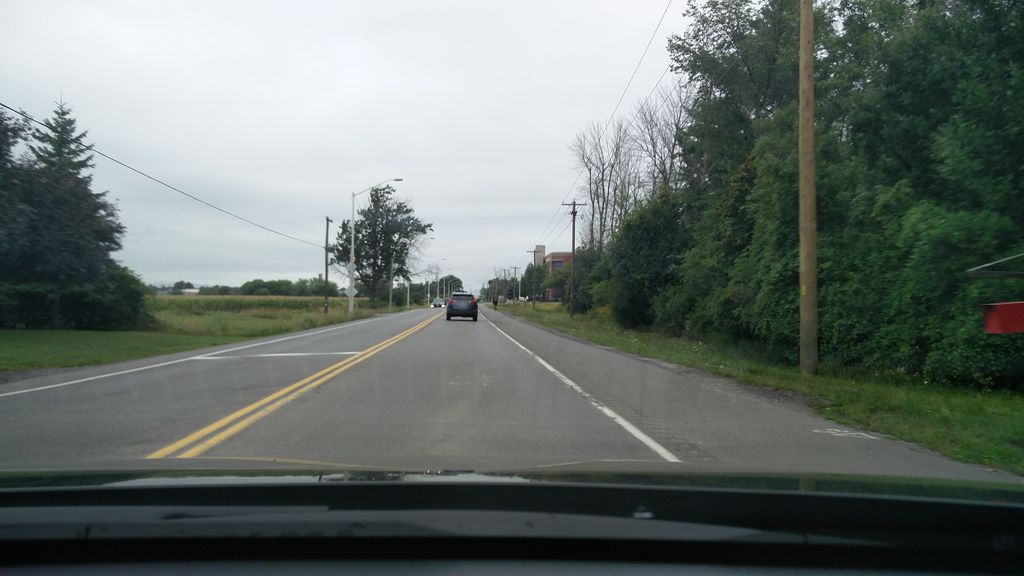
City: ottawa-gatineau